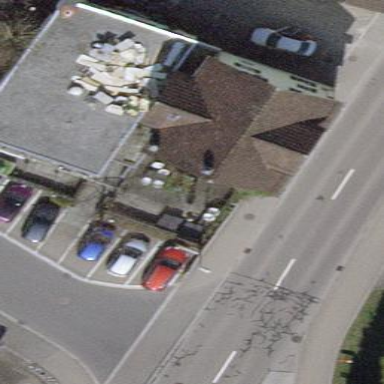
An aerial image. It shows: Restaurant in building.